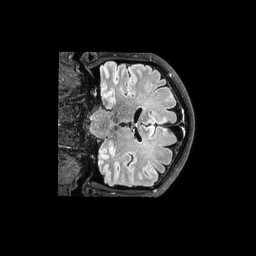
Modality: FLAIR
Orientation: coronal
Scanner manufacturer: philips
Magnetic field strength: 3 T
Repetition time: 4.8 s
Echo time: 0.34 s